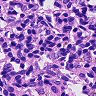
Metastatic tissue present: no